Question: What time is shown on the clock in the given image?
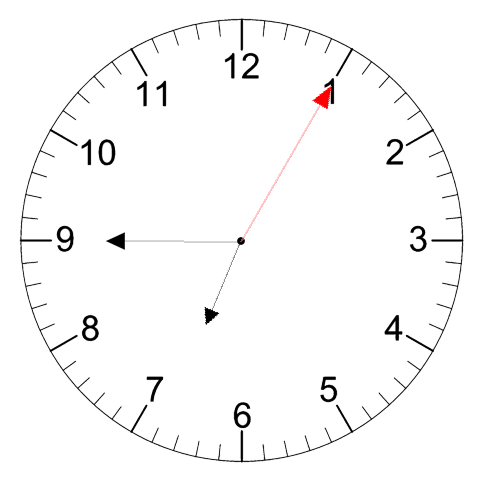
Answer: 06:45:05